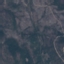
Land use / land cover class: HerbaceousVegetation